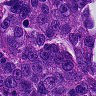
Metastatic tissue present: yes